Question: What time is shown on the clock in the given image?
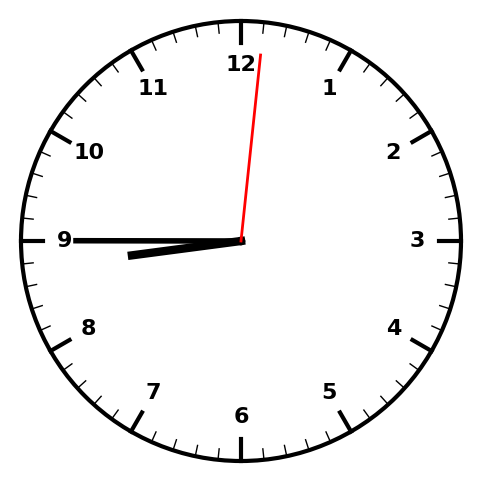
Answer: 08:45:01